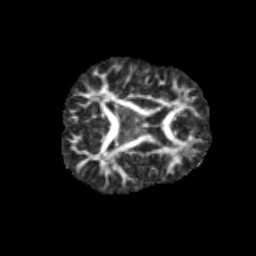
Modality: FA
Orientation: axial
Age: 9
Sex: female
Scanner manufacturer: siemens
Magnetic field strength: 3 T
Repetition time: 3.8 s
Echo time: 0.07 s